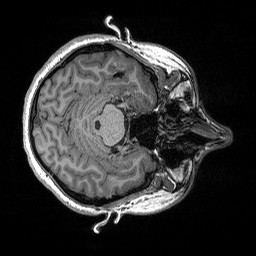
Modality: T1w
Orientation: axial
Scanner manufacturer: siemens
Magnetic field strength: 3 T
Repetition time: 2.3 s
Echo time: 0.00298 s